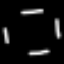
Label: octagon